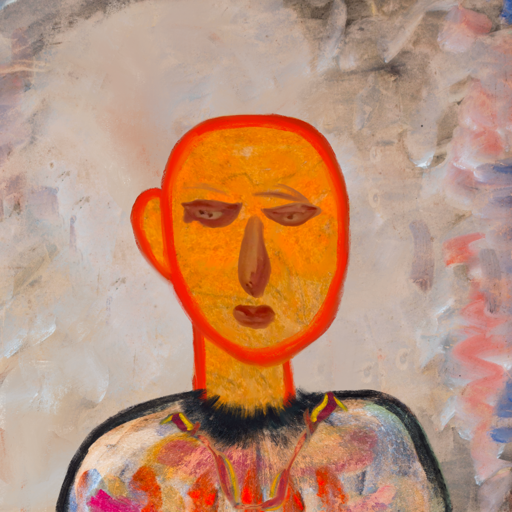
Background: Roy_Bahadur, Head And Neck Front: Sisters, Face Front: Pious_Lady, Bust: Childish, Hair Front: Blank, Head Accessory: Blank, Second Necklace: Gypsy_Mother_1, Necklace: Blank, Baby: Blank